Question: just a small :
1. There are tasks (task table)
2. There are users (user table)
3. Users can participate in different tasks (task_has_user table)
4. Participants are divided on author(-s), doer(-s), checker(-s), etc.

I want to get the list of all tasks with comma-separated participants, like this (array-representation):
'''
[
'title' => 'Example task',
...
'authors' => 'Name1 Surname1, Name2 Surname2',
'doers' => 'Name3 Surname3',
'checkers' => 'Name4 Surname4'
]
'''
in query.
I think MySQL CONCAT (GROUP_CONCAT, etc.) functions may help me in this problem, but I am not sure if it's right thing to use here.
Please, help :3
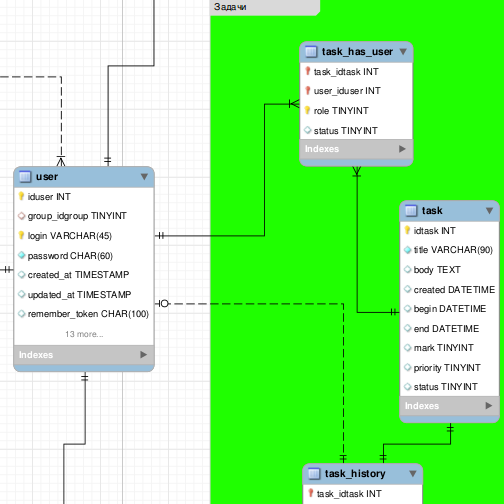
Answer: Did it this way in Laravel v4.2.
Number of queries = 6 * number of tasks. Heavy.. but I will change it soon.
'''
/**
* Get the full list of tasks with participants
* @return array
*/
public static function index() {
/**
* All tasks
* @var array
*/
$tasks = DB::select("SELECT 'title' FROM 'task' ");
/**
* All roles
* @var array
*/
$roles = ['doers', 'checkers', 'authors'];
foreach ($tasks as &$task)
{
foreach ($roles as $role) {
$sql = "SELECT GROUP_CONCAT(CONCAT_WS(' ', 'name', 'surname') SEPARATOR ', ') AS '$role' FROM 'task' ";
$sql .= "JOIN 'task_has_user' ON 'idtask' = 'task_idtask' ";
$sql .= "JOIN 'user' ON 'iduser' = 'user_iduser' ";
$sql .= "WHERE 'task_has_user'.'role' = " . (array_search($role, $roles) + 1);
$task->$role = DB::select($sql)[0]->$role;
}
}
return $tasks;
}
'''